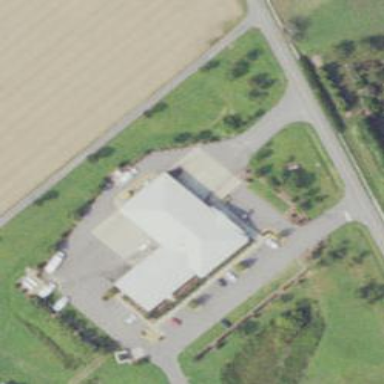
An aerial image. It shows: Commercial building that serves as ambulance station.